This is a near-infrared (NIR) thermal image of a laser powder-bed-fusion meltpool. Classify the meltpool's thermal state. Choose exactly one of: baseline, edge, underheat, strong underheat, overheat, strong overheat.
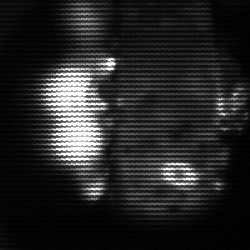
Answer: strong underheat